Question: I have a main window where user can select program features by clicking on ListView item. However even if he clicks totally outside the Items(white arrow) program still fires up "Number Generator" feature. I dont like that.

'''
public class MainRootController2 extends Controller implements Initializable {
@FXML
StackPane stackPane;
@FXML
ListView<String> listView;
private ObservableList<String> list;
@Override
public void initialize(URL location, ResourceBundle resources) {
//making a list and setting a background
list = FXCollections.observableArrayList("Number Generator", "Cards");
listView.setBackground(new Background(new BackgroundImage(new Image("MainRootBackground.jpg"),
BackgroundRepeat.NO_REPEAT, BackgroundRepeat.NO_REPEAT,
BackgroundPosition.CENTER, BackgroundSize.DEFAULT)));
listView.setItems(list);
listView.getSelectionModel().clearSelection();
}
@Override
public Pane getMainPane() {
return stackPane;
}
/************************ EVENTS *************************/
@FXML
private void listViewMouseDoubleClicked(MouseEvent e){
if(e.getClickCount() > 1){
String s = listView.getSelectionModel().getSelectedItem();
switch(s){
case "Number Generator":
ChangeTheRoot change = new ChangeTheRoot();
if( change.initialize(Main.primaryStage, true, Main.NUMBER_GENERATOR_ROOT, "Number Generator", true, new NumberGeneratorController()) == false)
Dialogs.create().title("Error").masthead(null).message("Couldn't load the components!").showInformation();
change.doFadingTransition(stackPane, Main.fadeOutMillis, Main.fadeInMillis, true);
break;
default:
break;
}
}
}
}
'''
EDIT.... fixed version:
'''
public class MainRootController2 extends Controller implements Initializable {
@FXML
StackPane stackPane;
@FXML
ListView<String> listView;
private ObservableList<String> list;
@Override
public void initialize(URL location, ResourceBundle resources) {
//making a list and setting a background
list = FXCollections.observableArrayList("Number Generator", "Cards");
listView.setBackground(new Background(new BackgroundImage(new Image("MainRootBackground.jpg"),
BackgroundRepeat.NO_REPEAT, BackgroundRepeat.NO_REPEAT,
BackgroundPosition.CENTER, BackgroundSize.DEFAULT)));
listView.setItems(list);
listView.setCellFactory(new Callback<ListView<String>, ListCell<String>>() {
@Override
public ListCell<String> call(ListView<String> list) {
return new MouseClickListCell();
}
});
listView.getSelectionModel().clearSelection();
}
@Override
public Pane getMainPane() {
return stackPane;
}
/************************ EVENTS *************************/
private void fireUpTheFeature(String name){
String s = listView.getSelectionModel().getSelectedItem();
switch(s){
case "Number Generator":
ChangeTheRoot change = new ChangeTheRoot();
if( change.initialize(Main.primaryStage, true, Main.NUMBER_GENERATOR_ROOT, "Number Generator", true, new NumberGeneratorController()) == false)
Dialogs.create().title("Error").masthead(null).message("Couldn't load the components!").showInformation();
change.doFadingTransition(stackPane, Main.fadeOutMillis, Main.fadeInMillis, true);
break;
case "Cards":
break;
default:
break;
}
}
public class MouseClickListCell extends ListCell<String>
{
@Override
protected void updateItem(String item, boolean empty) {
super.updateItem(item, empty);
if(empty) {
setText(null);
setOnMouseClicked(null);
}
else {
setText(item.toString());
setOnMouseClicked(new EventHandler<MouseEvent>() {
@Override
public void handle(MouseEvent event) {
if(event.getClickCount() > 1){
fireUpTheFeature(getItem());
}
}
});
}
}
}
}
'''
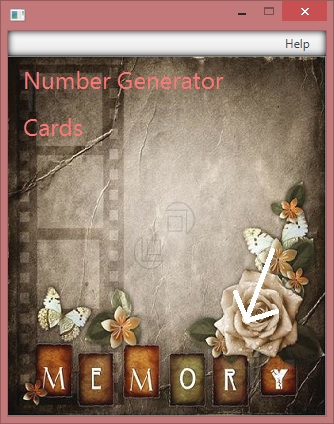
Answer: I do not see your FXML file, but from your naming I can guess that your controllers method 'private void listViewMouseDoubleClicked(MouseEvent e)' is fired whenever your 'ListView' gets clicked.
This event gets fired whenever a user clicks anywhere in the area of the 'ListView'. What you want is to remove that 'onMouseClicked' handler and move that code into your 'ListCell' renderer.
If you attach the mouse listeners only to non-empty cells your code will only be triggered when a 'ListCell' gets clicked.
For example:
'''
public static class MouseClickListCell<T> extends ListCell<T>
{
@Override
protected void updateItem(T item, boolean empty) {
super.updateItem(item, empty);
if(empty) {
setText(null);
setOnMouseClicked(null);
}
else {
setText(item.toString());
setOnMouseClicked(ev -> doMagic());
}
}
}
'''